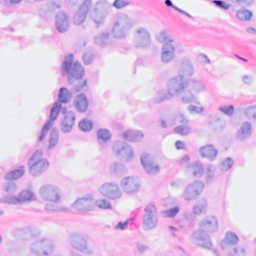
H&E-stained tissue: Breast